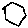
Label: hexagon